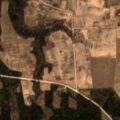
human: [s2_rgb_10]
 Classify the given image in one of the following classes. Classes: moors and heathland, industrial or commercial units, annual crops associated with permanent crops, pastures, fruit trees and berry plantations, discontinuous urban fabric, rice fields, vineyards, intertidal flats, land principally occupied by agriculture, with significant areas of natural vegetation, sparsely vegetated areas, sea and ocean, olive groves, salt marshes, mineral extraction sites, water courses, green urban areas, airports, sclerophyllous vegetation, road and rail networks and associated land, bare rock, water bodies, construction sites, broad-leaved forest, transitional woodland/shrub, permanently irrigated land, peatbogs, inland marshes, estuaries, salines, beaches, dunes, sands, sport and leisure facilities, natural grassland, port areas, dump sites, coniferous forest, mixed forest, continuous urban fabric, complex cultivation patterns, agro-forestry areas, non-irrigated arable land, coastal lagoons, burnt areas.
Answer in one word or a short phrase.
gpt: non-irrigated arable land, broad-leaved forest, coniferous forest